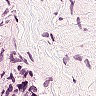
Metastatic tissue present: no